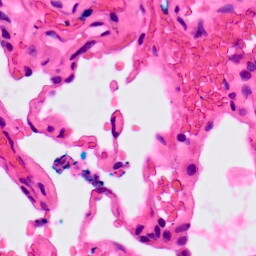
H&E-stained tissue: Lung